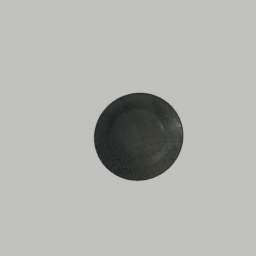
Label: tools